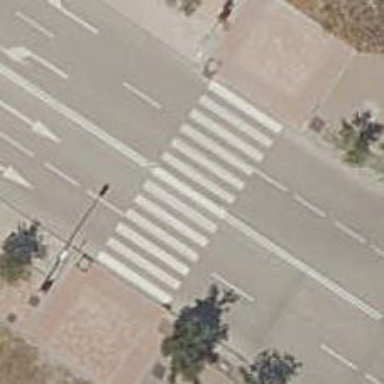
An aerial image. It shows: Zebra crossing on the road.